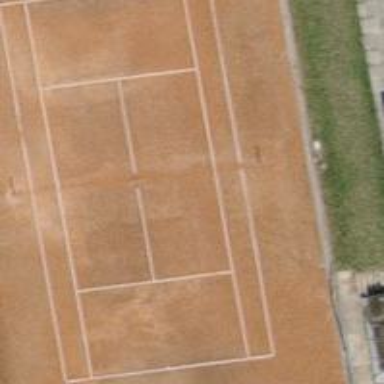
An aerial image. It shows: Tennis court in leisure pitch.